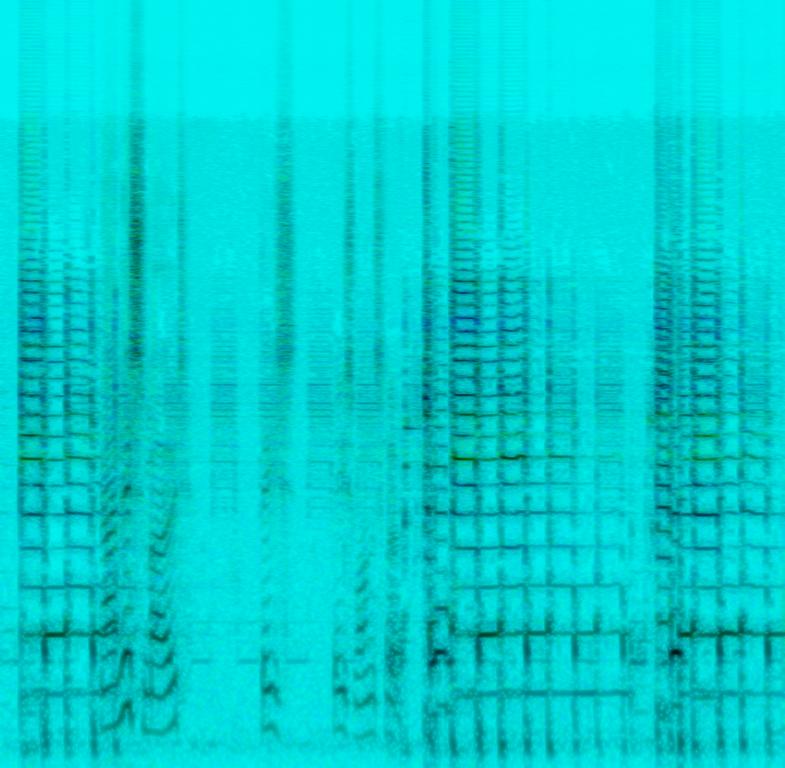
This is a gear showcase jam. There is a male voice talking in between the sounds giving information about a reverb pedal. There is an electric guitar playing random tunes with the reverb effect. The tunes in the recording are simple. Sounds from this recording could be sampled for use in beat-making.